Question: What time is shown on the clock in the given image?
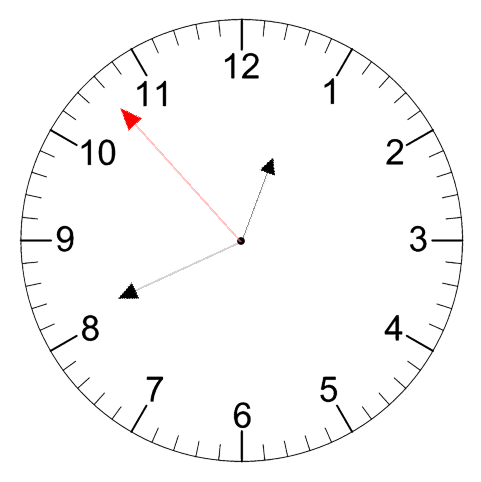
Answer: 12:40:53